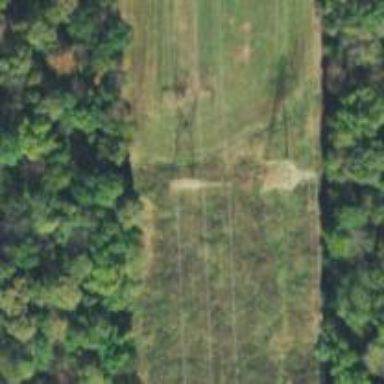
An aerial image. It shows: Lattice structure tower used for power transmission.